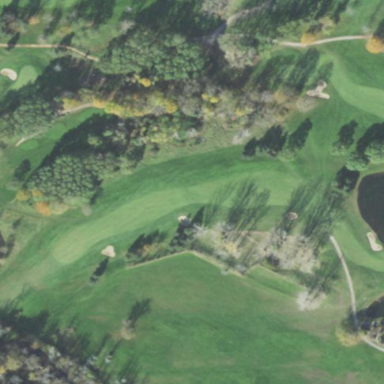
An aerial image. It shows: Golf fairway surrounded by grass.